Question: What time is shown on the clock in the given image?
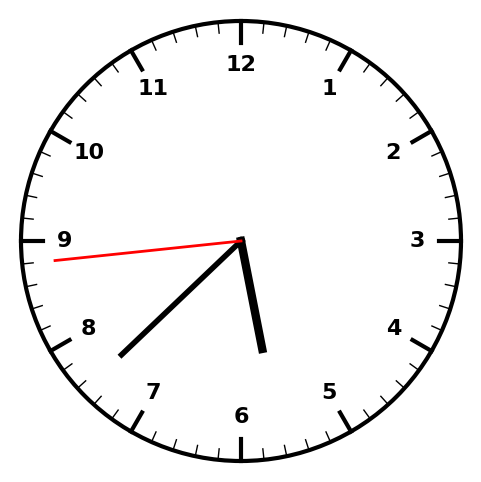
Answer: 05:37:44